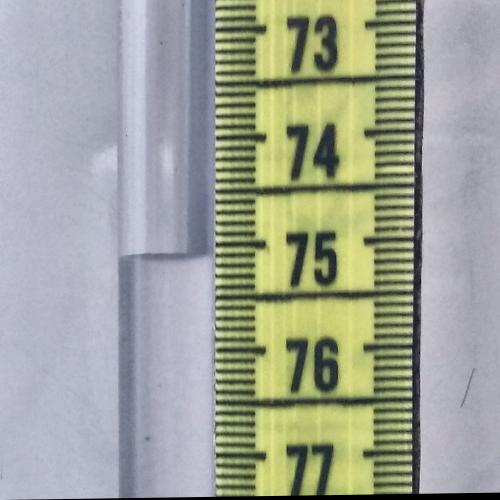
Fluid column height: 75.1 cm